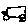
Label: car